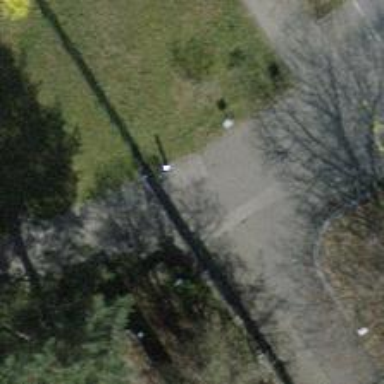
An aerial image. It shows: Gate.